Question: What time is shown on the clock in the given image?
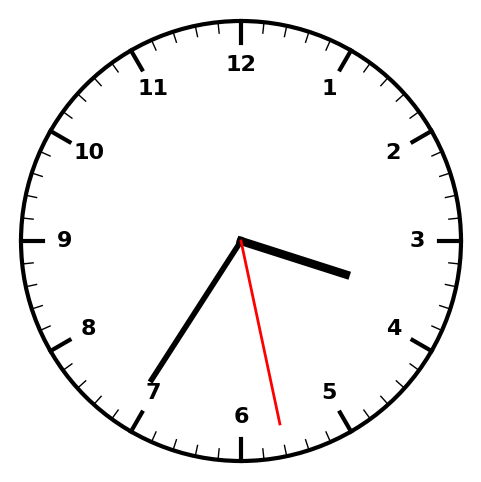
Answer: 03:35:28